Question: I want to add some icons to links in a Bootstrap dropdown, using code like this:
'''
<ul>
<li class="dropdown">
<a href="#" class="dropdown-toggle" data-toggle="dropdown">Some Dropdown<b class="caret"></b></a>
<ul class="dropdown-menu">
<li><i class="icon-arrow-up"></i><a href="#">Up</a></li>
<li><i class="icon-arrow-down"></i><a href="#">Down</a></li>
<li><i class="icon-arrow-left"></i><a href="#">Left</a></li>
<li><i class="icon-arrow-right"></i><a href="#">Right</a></li>
</ul>
</li>
</ul>
'''
However, the icons are out of place:

I tried using the solution in <URL>, but it doesn't seem to work. Can somebody provide a solution and explain why/how it works?
<URL>
Thanks!
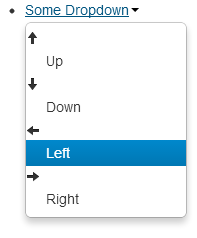
Answer: Put the icons inside the anchor tags:
'''
<ul>
<li class="dropdown">
<a href="#" class="dropdown-toggle" data-toggle="dropdown">Some Dropdown<b class="caret"></b></a>
<ul class="dropdown-menu">
<li><a href="#"><i class="icon-arrow-up"></i> Up</a></li>
<li><a href="#"><i class="icon-arrow-down"></i> Down</a></li>
<li><a href="#"><i class="icon-arrow-left"></i> Left</a></li>
<li><a href="#"><i class="icon-arrow-right"></i> Right</a></li>
</ul>
</li>
</ul>
<script src="https://ajax.googleapis.com/ajax/libs/jquery/2.1.1/jquery.min.js"></script>
<script src="https://netdna.bootstrapcdn.com/twitter-bootstrap/2.3.1/js/bootstrap.min.js"></script>
<link href="https://netdna.bootstrapcdn.com/twitter-bootstrap/2.3.1/css/bootstrap-combined.min.css" rel="stylesheet"/>
'''